Field crop: maize
Growth stage: 2
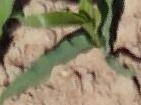
Species: maize